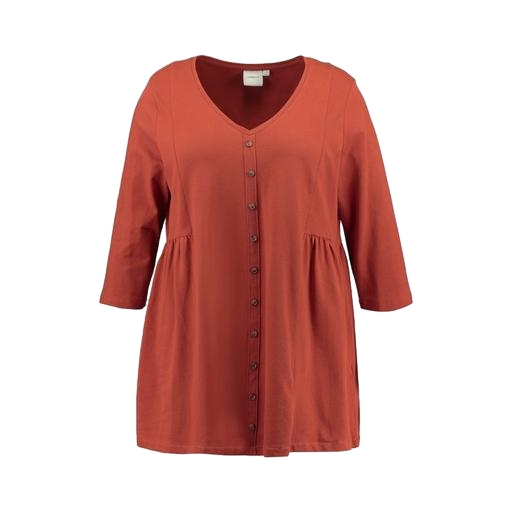
red plus size vintage, red plus size v-neck top only macy, buttoned shirt, white background